Question: I have an asp.net web application that I am making available to mobile devices. Im using jQuery and jqMobile for the functionality and styling.
The application works great in safari, google chrome, on the iPhone, iPad, and Android devices but I cant get it working on anything other than the Blackberry torch. I have a requirement to get it working on version 5 and 6 blackberry devices but it seems the ajax request for logging in is always calling the error function and I cant see why.

The application contains a few pages but I cant even get past the login page on the blackberry. Has anyone else managed to get ajax calls working on the blackberry? I dont really want to have a seperate set of pages just for blackberrys'
Here is the code for the login page aspx
'''
<%@ Page Language="C#" AutoEventWireup="true" CodeBehind="Login.aspx.cs" Inherits="Sicon.Web.WAP.App.Pages.Mobile.Login" %>
<!DOCTYPE html PUBLIC "-//W3C//DTD XHTML 1.0 Transitional//EN" "http://www.w3.org/TR/xhtml1/DTD/xhtml1-transitional.dtd">
<html xmlns="http://www.w3.org/1999/xhtml">
<head id="Head1" runat="server">
<title></title>
<link href="../../JavaScripts/jquery.mobile.min.css" rel="stylesheet" type="text/css" />
<script src="../../JavaScripts/jquery.min.js" type="text/javascript"></script>
<script src="../../JavaScripts/jquery.mobile.min.js" type="text/javascript"></script>
</head>
<body>
<form id="login" runat="server" accept-charset="utf-8">
<div id="Invoices" data-role="page" data-theme="b">
<div data-role="header" data-theme="b">
<h1>
WAP - Login</h1>
</div>
<div data-role="content" data-theme="b">
<div align="center">
<img src="Sicon_LogoHz_rgb72.png" />
</div>
<ul data-role="listview" data-inset="true">
<li>
<input type="text" value="" name="username" placeholder="Username" id="username" />
</li>
<li>
<input type="password" value="" name="password" placeholder="Password" id="password" />
</li>
</ul>
<a class="login" data-role="button" data-theme="b">Login</a> <a data-role="button"
data-theme="a">Cancel</a>
</div>
</div>
</form>
<script type="text/javascript">
var _ajaxEnabled = true;
$(document).ready(function()
{
_ajaxEnabled = $.support.ajax;
});
//Get base URL
var baseUrl = "<%= ResolveUrl("~/") %>";
//Function to resolve a URL
function ResolveUrl(url)
{
if (url.indexOf("~/") == 0)
{
url = baseUrl + url.substring(2);
}
return url;
}
//Login form Login link click
$("#login a.login").click(function (e) {
//Get the form
var $form = $(this).closest("form");
//Perform login
return app.login($form);
});
//Login form submit
$("#login").submit(function (e) {
//Get the form
var $form = $(this);
//Perform login
return app.login($form);
});
//class to handle login
var app = {
login: function ($form) {
var $Username = $("#username").val();
var $Password = $("#password").val();
//Call the approve method on the code behind
$.ajax({
type: "POST",
url: ResolveUrl("~/Pages/Mobile/Login.aspx/LoginUser"),
data: "{'Username':'" + $Username + "', 'Password':'" + $Password + "' }", //Pass the parameter names and values
contentType: "application/json; charset=utf-8",
dataType: "json",
async: true,
error: function (jqXHR, textStatus, errorThrown) {
alert("Error- Status: " + textStatus + " jqXHR Status: " + jqXHR.status + " jqXHR Response Text:" + jqXHR.responseText) },
success: function (msg) {
if (msg.d == true) {
window.location.href = ResolveUrl("~/Pages/Mobile/Index.aspx");
}
else {
//show error
alert('login failed');
}
}
});
return false;
}
}
</script>
</body>
</html>
'''
And finally the code behind for the login method:
'''
/// <summary>
/// Logs in the user
/// </summary>
/// <param name="Username">The username</param>
/// <param name="Password">The password</param>
/// <returns></returns>
[WebMethod, ScriptMethod]
public static bool LoginUser( string Username, string Password )
{
try
{
StaticStore.CurrentUser = new User( Username, Password );
//check the login details were correct
if ( StaticStore.CurrentUser.IsAuthentiacted )
{
//change the status to logged in
StaticStore.CurrentUser.LoginStatus = Objects.Enums.LoginStatus.LoggedIn;
//Store the user ID in the list of active users
( HttpContext.Current.Application[ SessionKeys.ActiveUsers ] as Dictionary<string, int> )[ HttpContext.Current.Session.SessionID ] = StaticStore.CurrentUser.UserID;
return true;
}
else
{
return false;
}
}
catch ( Exception ex )
{
return false;
}
}
'''
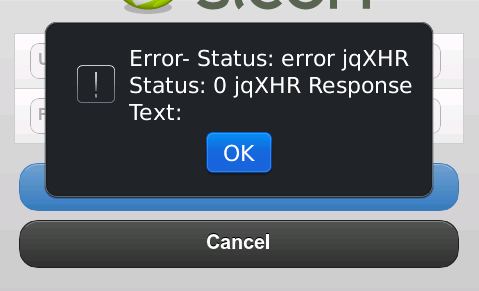
Answer: You don't say which version of jqmobile you are using. Version 4.1 was released April 7. You have to keep in mind that jqmobile is not even at Beta release yet, and that BB OS 5 is listed as B-grade (http://jquerymobile.com/gbs/) so it is getting less attention.
You probably have other ajax in your app to deal with but login is so simple why not restructure as a simple form post?
Also, an admission that BB5 is a problem:
<URL>